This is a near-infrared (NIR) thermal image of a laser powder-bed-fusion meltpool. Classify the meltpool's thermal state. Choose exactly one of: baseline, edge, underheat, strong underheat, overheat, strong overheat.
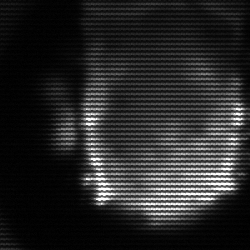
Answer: baseline